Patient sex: M
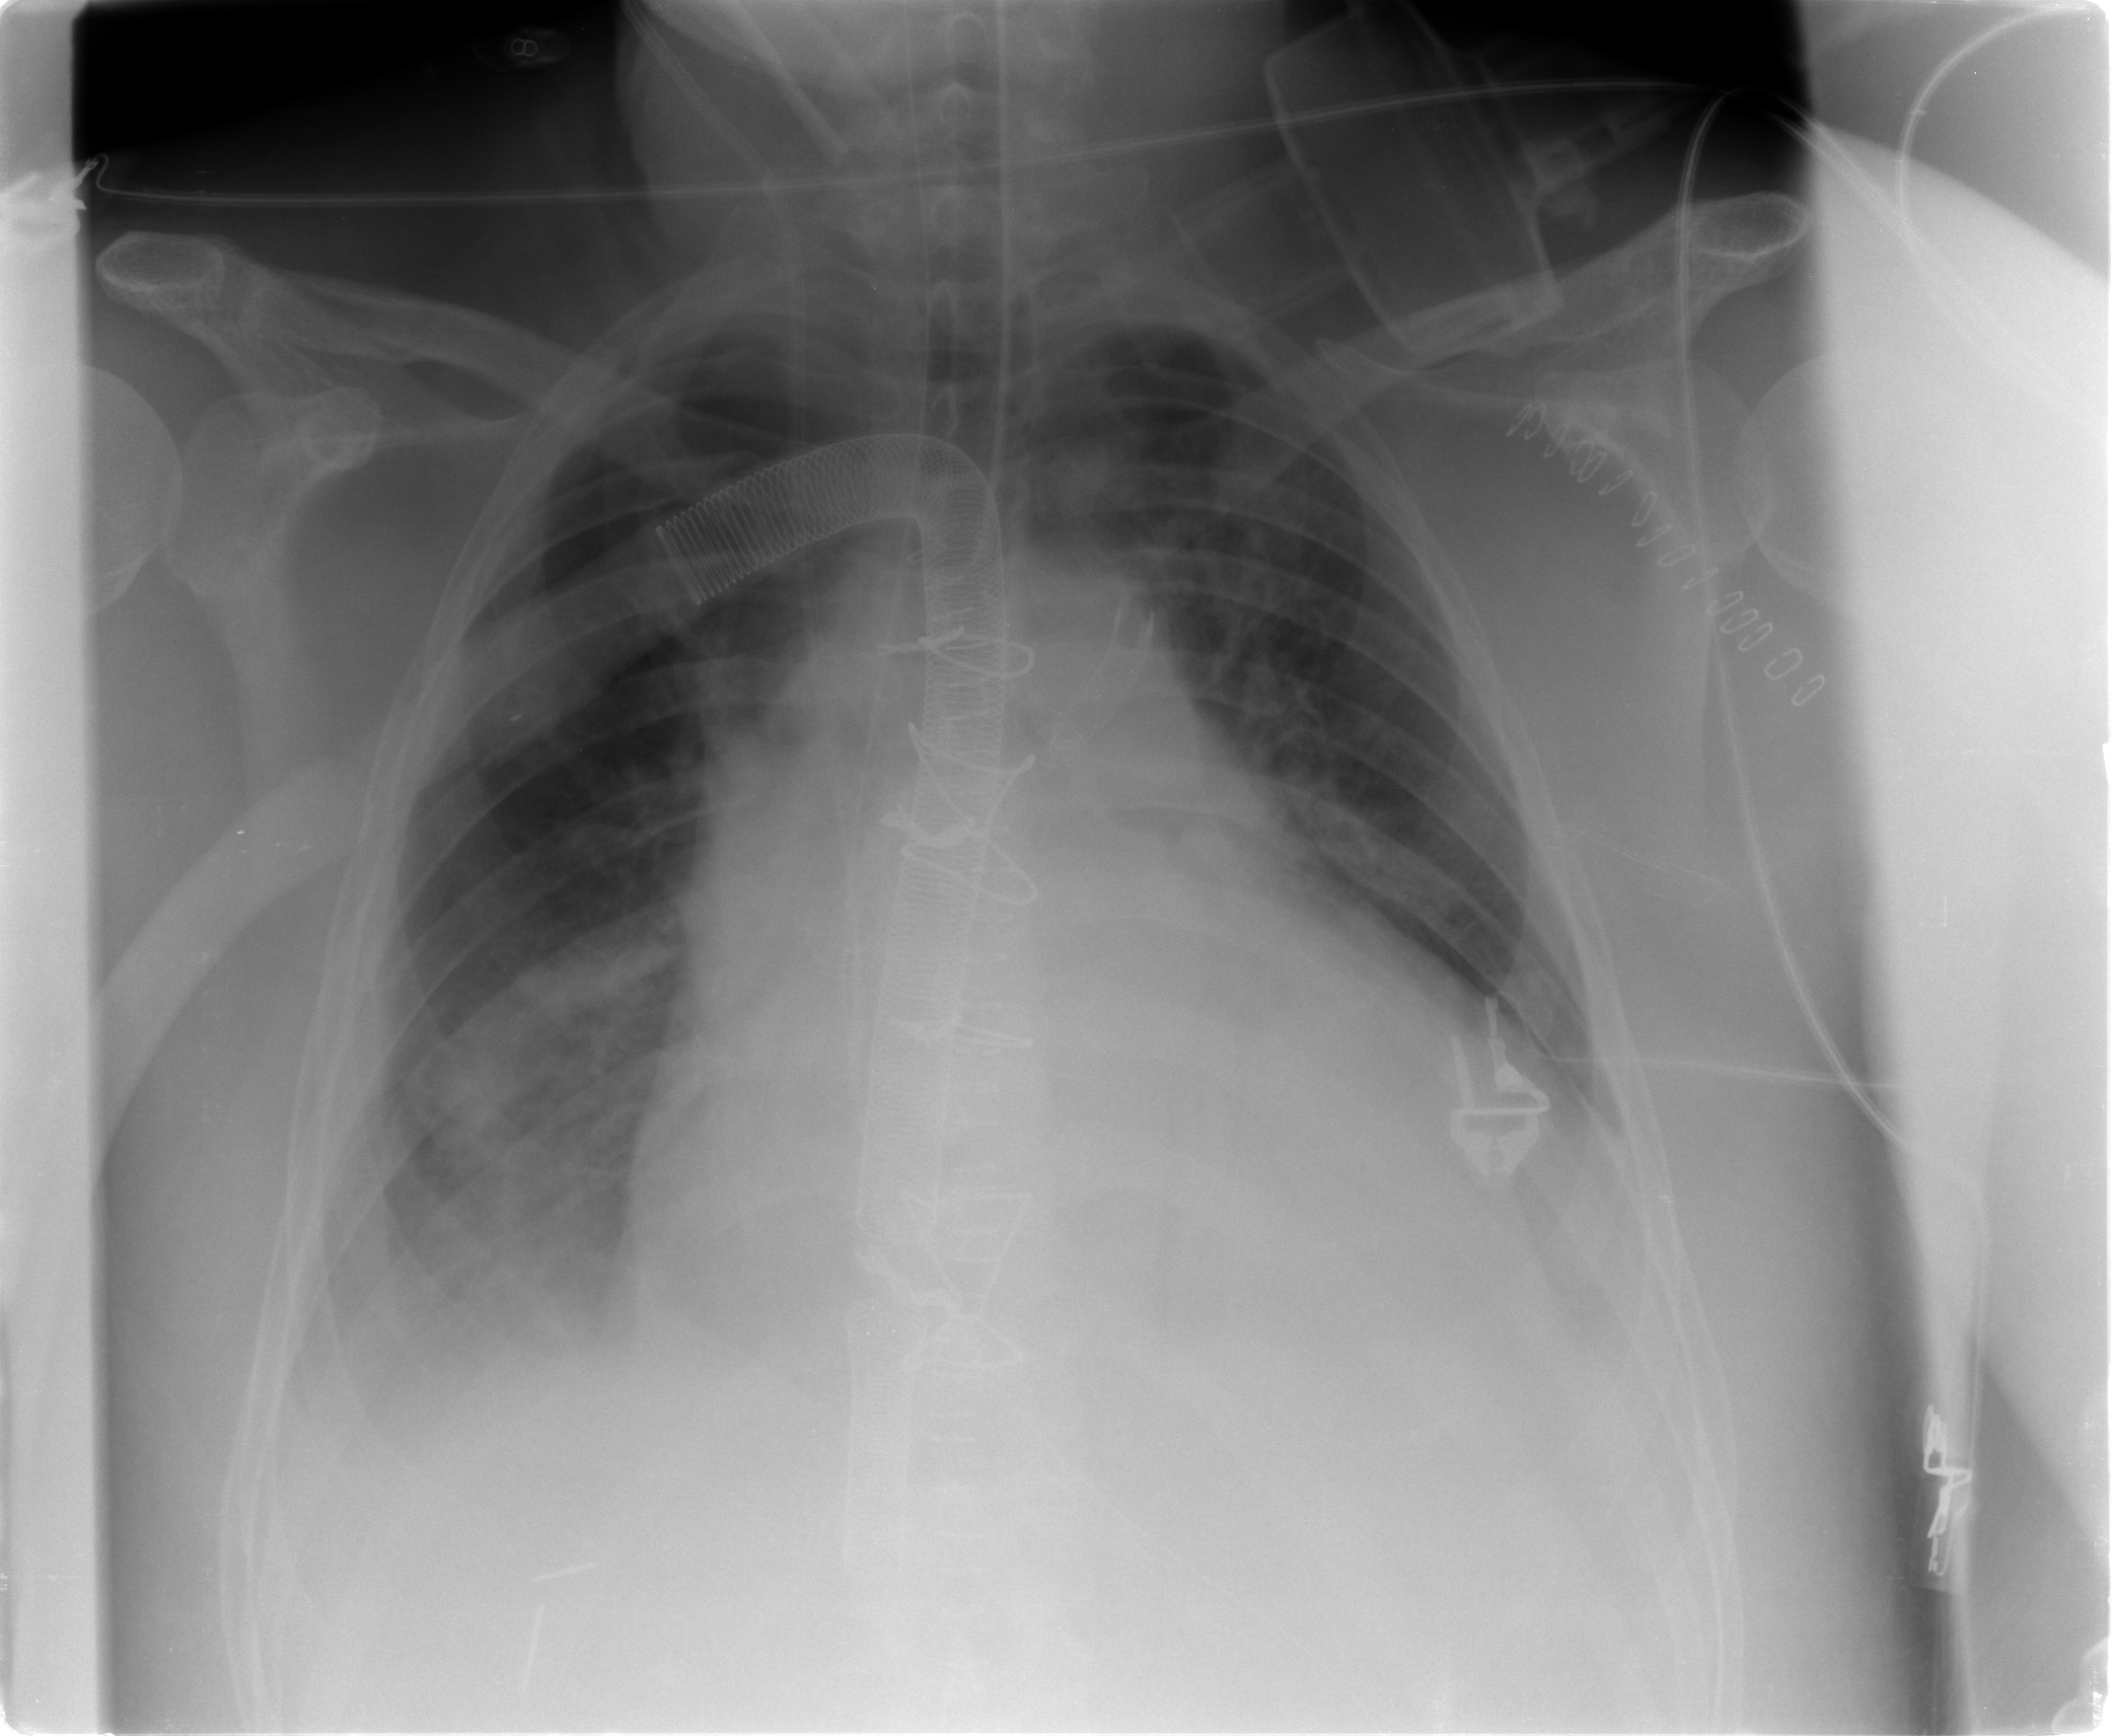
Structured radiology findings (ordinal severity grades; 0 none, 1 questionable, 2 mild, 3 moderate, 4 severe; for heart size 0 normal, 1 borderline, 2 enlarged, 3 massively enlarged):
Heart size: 3
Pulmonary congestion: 2
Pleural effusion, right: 3
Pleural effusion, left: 0
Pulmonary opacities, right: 2
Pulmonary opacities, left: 0
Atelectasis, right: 2
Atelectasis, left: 0